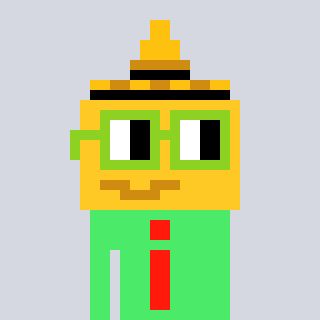
a pixel art character with square light green glasses, a mustard-shaped head and a teal-colored body on a cool background